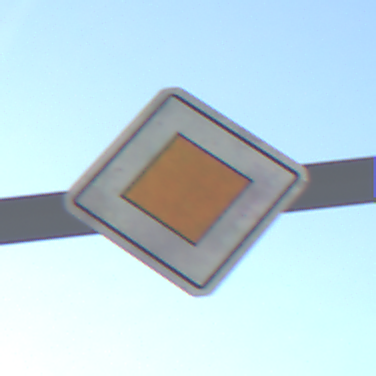
Verkehrszeichen: Vorfahrtsstrasse
Umgebung: Outdoor, Nature
Tageszeit: MorningAfternoon
Wetter: Clear
Licht: Natural
Jahreszeit: NotSpecified
Kontrast: HighContrast